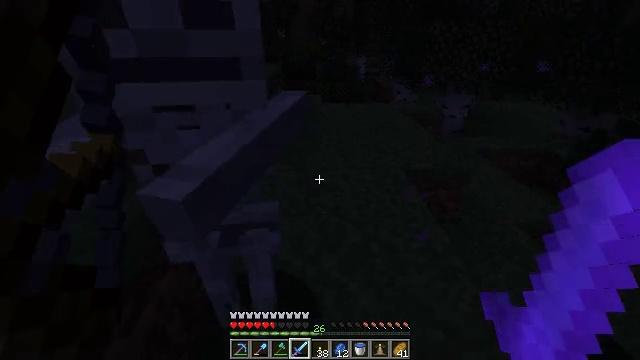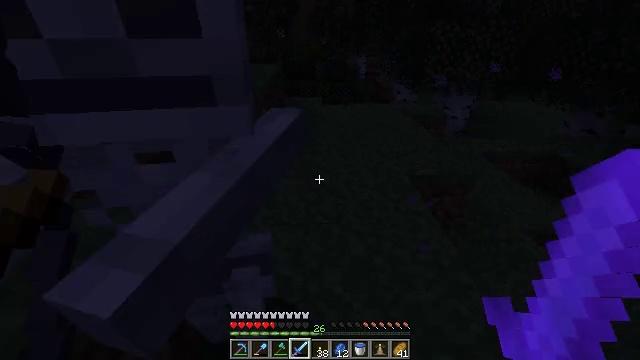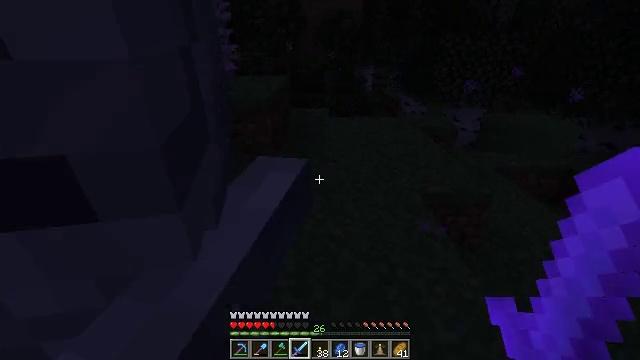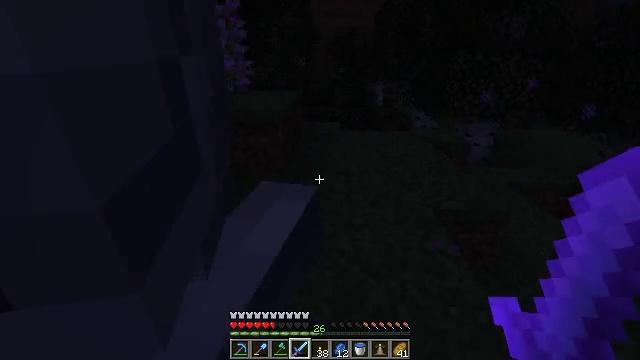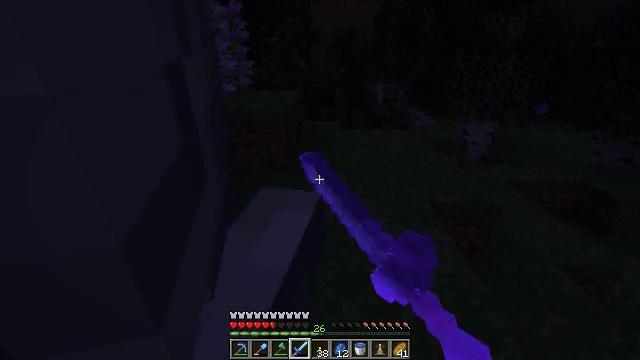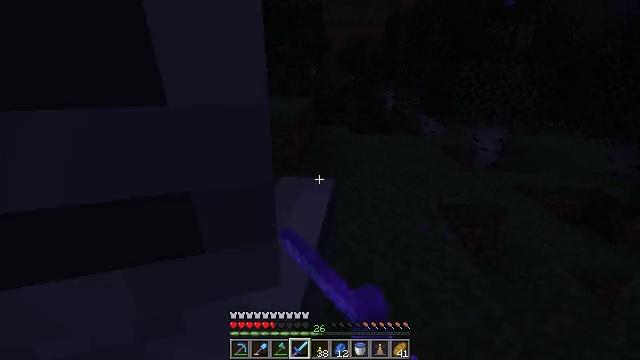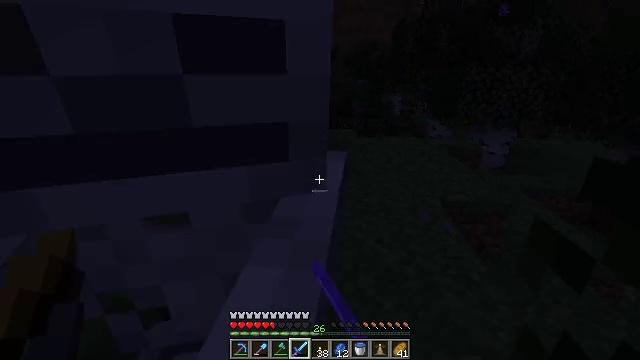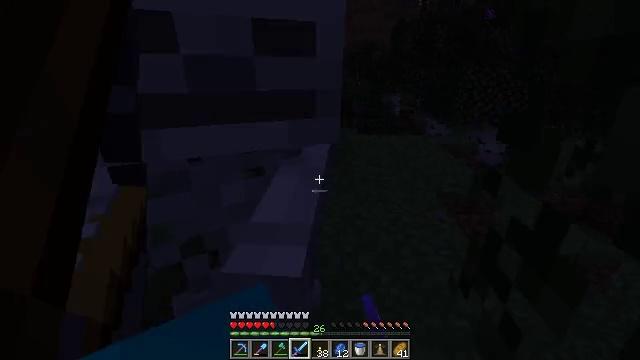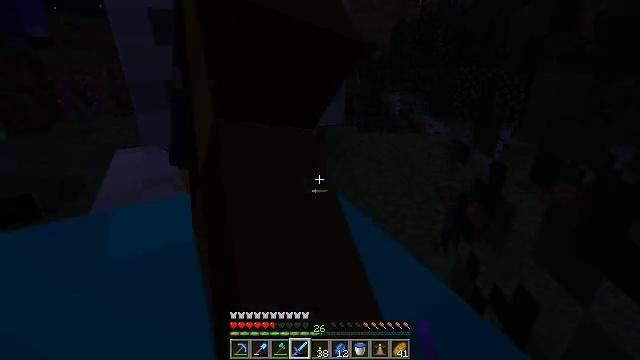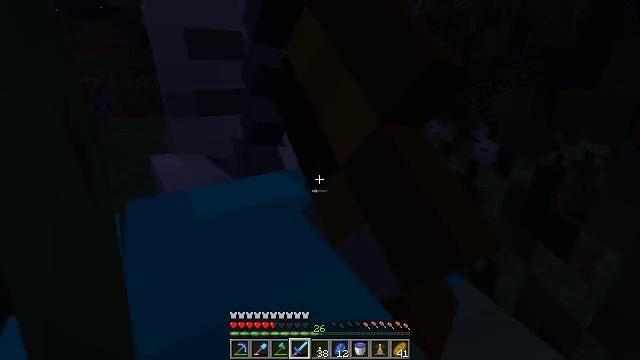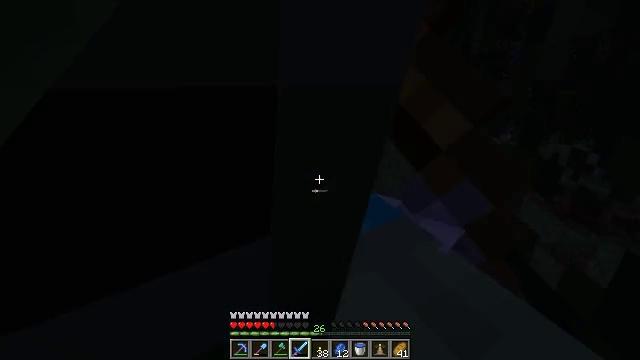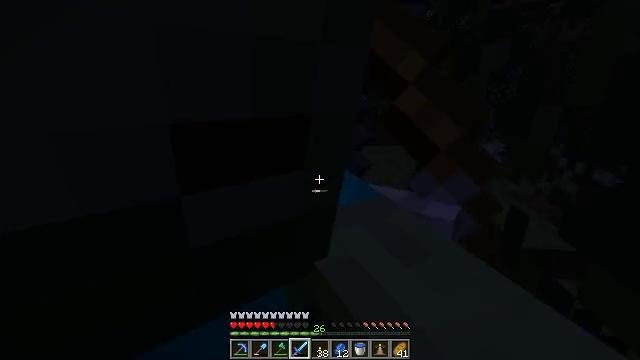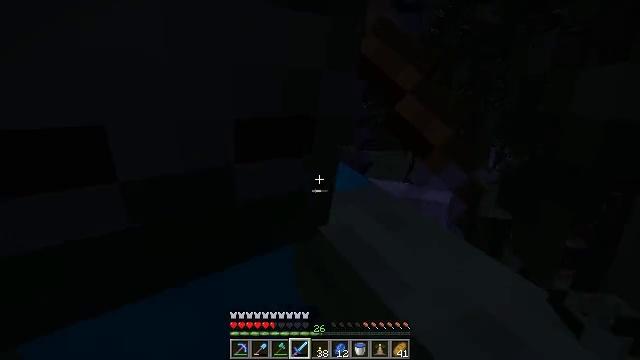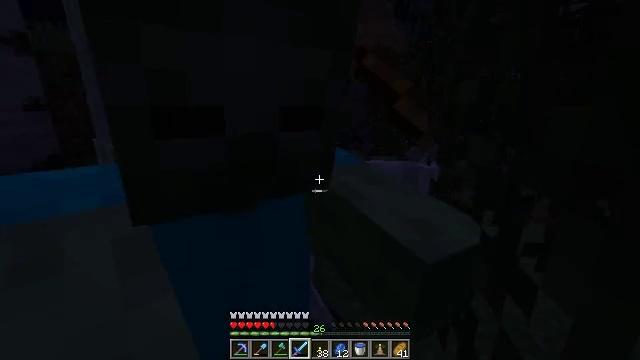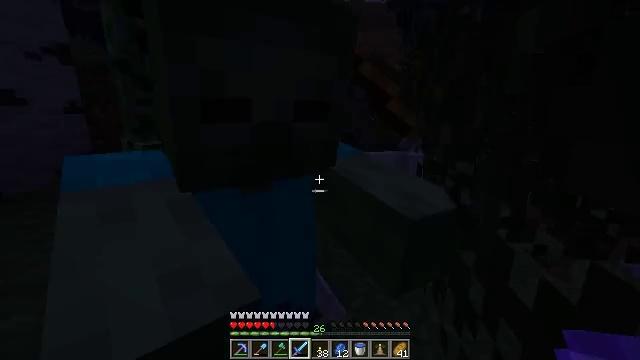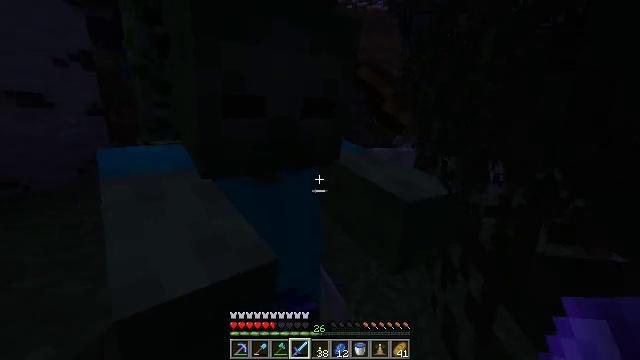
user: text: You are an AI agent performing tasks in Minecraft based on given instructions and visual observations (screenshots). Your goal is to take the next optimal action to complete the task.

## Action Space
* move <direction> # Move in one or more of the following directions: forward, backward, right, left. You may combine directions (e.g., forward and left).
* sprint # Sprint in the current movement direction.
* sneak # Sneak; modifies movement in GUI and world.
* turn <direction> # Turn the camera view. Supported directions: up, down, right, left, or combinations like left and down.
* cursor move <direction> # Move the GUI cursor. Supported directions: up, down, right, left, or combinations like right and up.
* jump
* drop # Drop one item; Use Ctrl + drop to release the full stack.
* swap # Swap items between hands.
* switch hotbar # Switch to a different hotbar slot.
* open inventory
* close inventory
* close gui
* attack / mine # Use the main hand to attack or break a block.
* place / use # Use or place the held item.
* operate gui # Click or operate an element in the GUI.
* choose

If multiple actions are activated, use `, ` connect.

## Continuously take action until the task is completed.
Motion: motion action
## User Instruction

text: Collect lilac by left-clicking.
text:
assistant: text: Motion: move forward
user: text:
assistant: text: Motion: turn left and up
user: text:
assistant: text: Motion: move back, turn left and up, attack / mine
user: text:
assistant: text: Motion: move back, attack / mine
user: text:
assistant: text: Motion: move back, turn left and up, attack / mine
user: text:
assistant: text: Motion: move back, turn left
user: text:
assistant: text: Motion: move back
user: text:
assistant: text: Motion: move back
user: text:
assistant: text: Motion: move back
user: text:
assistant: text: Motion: move back, turn up
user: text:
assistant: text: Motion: move back, turn up
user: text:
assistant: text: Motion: move back, turn up
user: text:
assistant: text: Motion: move back, turn up
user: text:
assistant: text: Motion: move back, turn up
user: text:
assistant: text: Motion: move back
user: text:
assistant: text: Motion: move back, turn left and up
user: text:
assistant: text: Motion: move back, turn left and up
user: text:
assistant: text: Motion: move back, turn left and up
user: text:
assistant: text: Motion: move back, attack / mine
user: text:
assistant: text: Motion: move back, attack / mine
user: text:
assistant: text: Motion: move back, attack / mine
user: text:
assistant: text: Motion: move back
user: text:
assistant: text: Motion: move back, attack / mine
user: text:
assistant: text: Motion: attack / mine